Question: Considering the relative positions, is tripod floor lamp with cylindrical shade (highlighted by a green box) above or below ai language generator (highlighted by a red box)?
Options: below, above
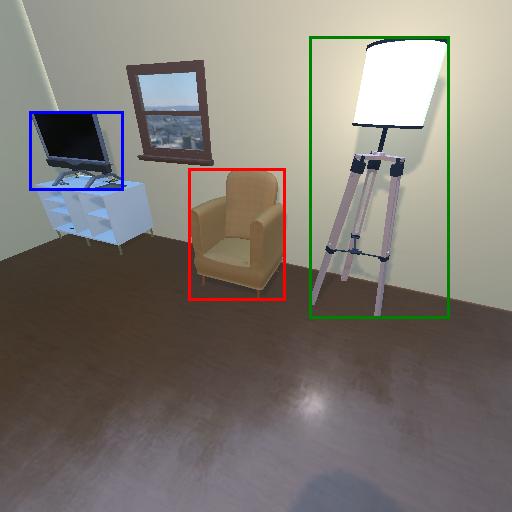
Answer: below